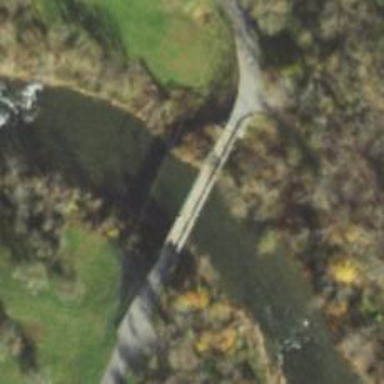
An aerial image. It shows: Residential road with bridge.